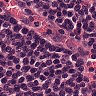
Metastatic tissue present: no